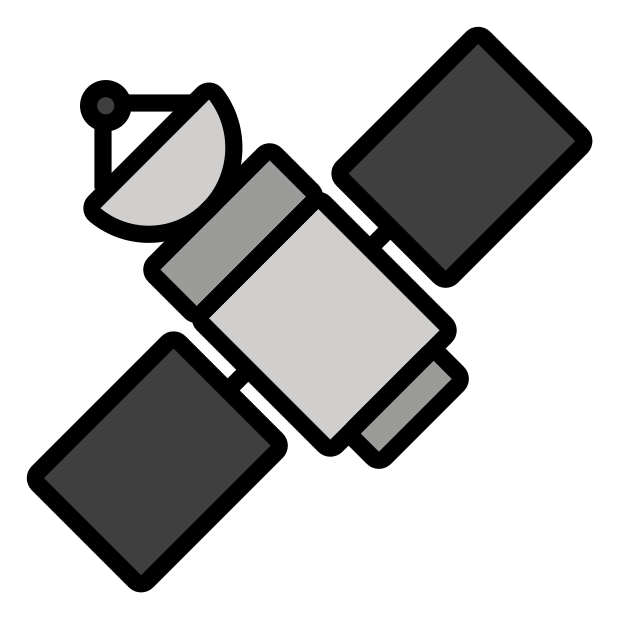
Emoji: 🛰
Name: satellite
Unicode: 0x1f6f0